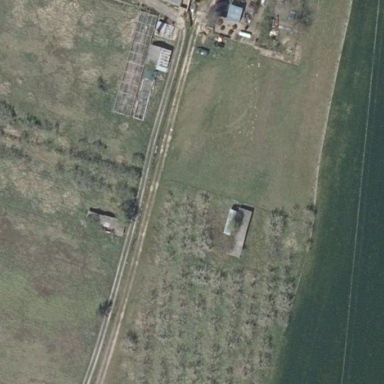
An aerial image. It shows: Farmyard area.